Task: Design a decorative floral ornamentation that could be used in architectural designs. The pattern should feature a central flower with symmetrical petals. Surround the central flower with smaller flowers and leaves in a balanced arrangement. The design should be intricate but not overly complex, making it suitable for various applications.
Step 248:
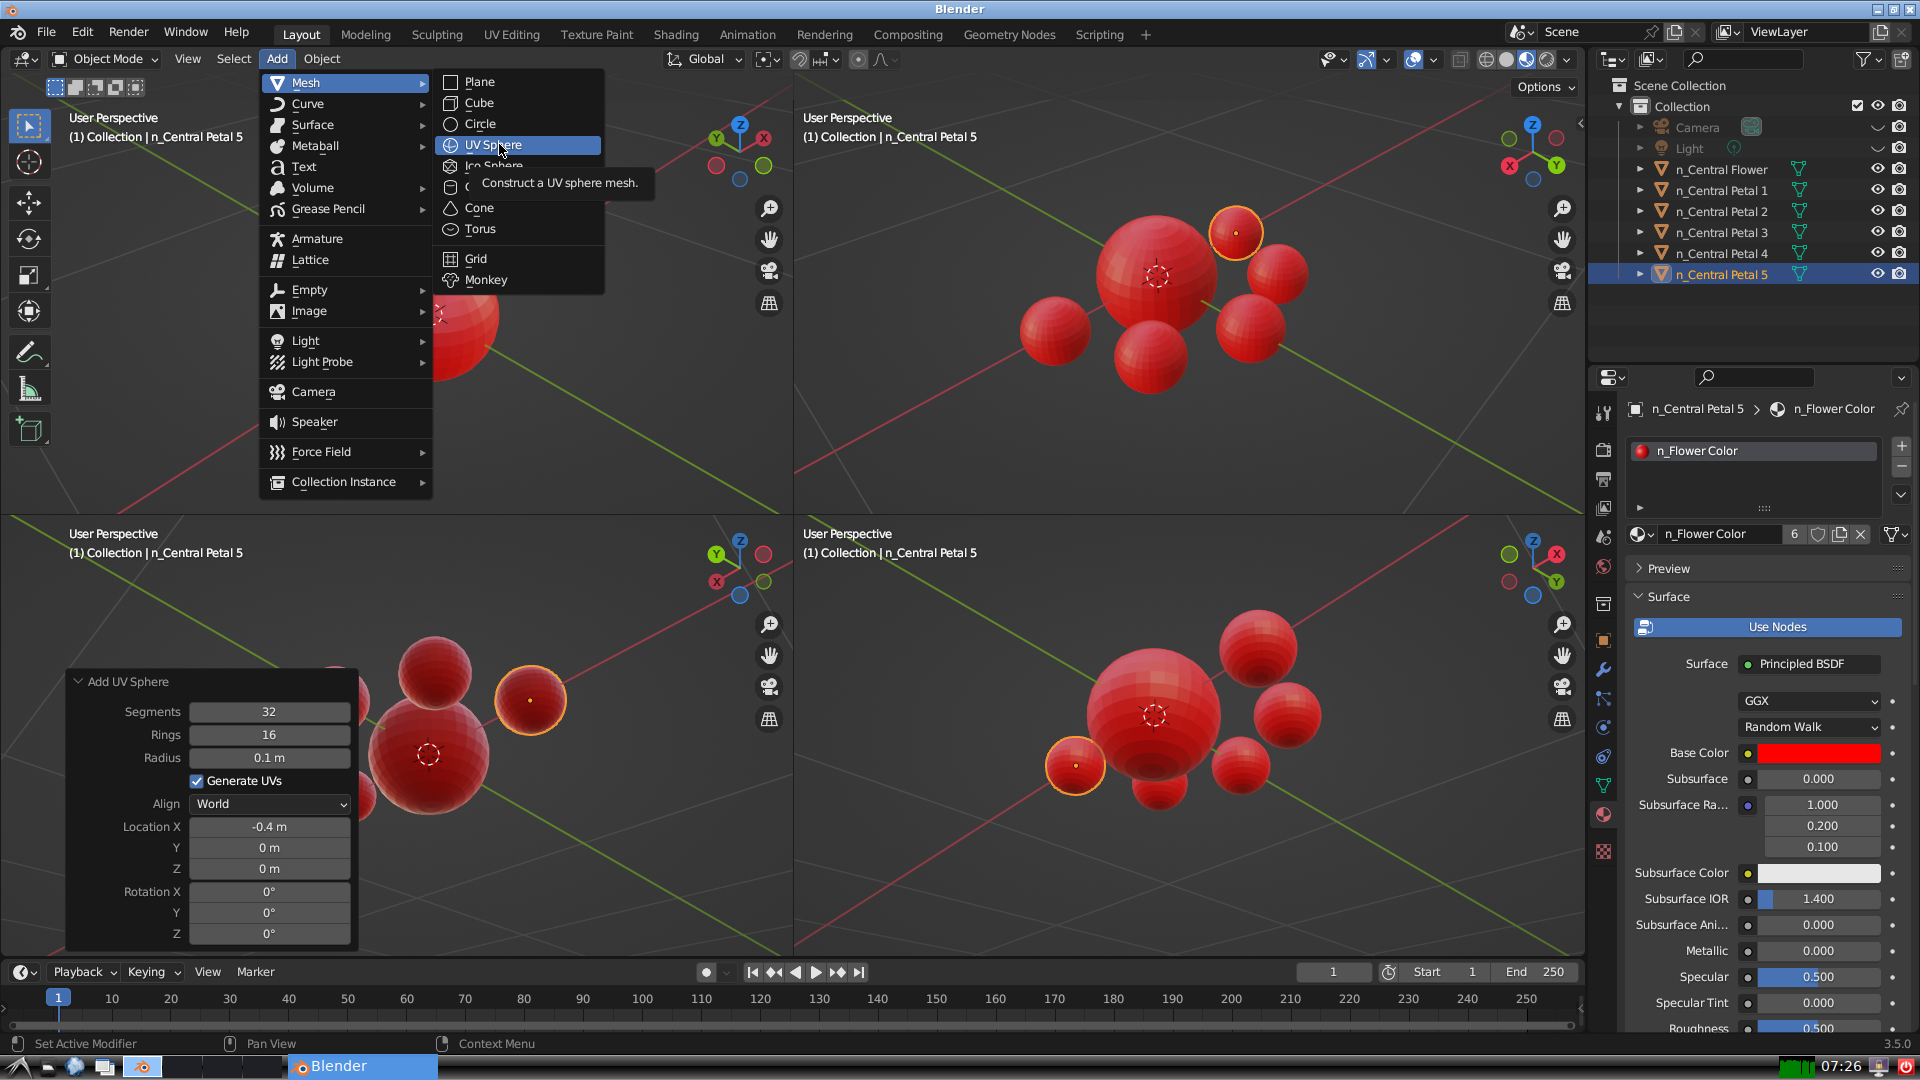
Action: click: no